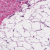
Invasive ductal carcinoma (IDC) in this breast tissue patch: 0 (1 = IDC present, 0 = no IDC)